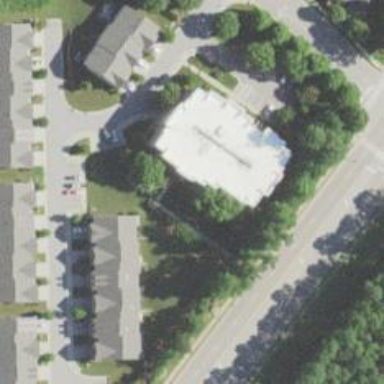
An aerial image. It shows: Commercial building.